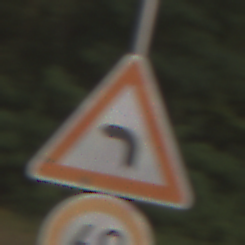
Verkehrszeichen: KurveLinks
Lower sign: Geschwindigkeit60
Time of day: SunriseSunset
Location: Outdoor (Nature)
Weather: PartlyCloudy
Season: NotSpecified
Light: Natural